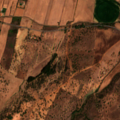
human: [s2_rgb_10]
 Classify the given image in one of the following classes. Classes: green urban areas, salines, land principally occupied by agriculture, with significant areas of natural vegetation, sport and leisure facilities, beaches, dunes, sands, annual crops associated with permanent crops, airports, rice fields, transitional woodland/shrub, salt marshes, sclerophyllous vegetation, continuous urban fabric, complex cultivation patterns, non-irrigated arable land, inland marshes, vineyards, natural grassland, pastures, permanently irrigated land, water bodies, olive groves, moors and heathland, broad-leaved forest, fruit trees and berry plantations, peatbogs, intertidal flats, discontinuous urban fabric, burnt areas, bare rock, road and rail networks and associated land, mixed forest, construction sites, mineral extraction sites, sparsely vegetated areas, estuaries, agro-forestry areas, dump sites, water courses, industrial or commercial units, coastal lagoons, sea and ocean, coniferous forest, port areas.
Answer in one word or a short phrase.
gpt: permanently irrigated land, complex cultivation patterns, agro-forestry areas